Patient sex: M
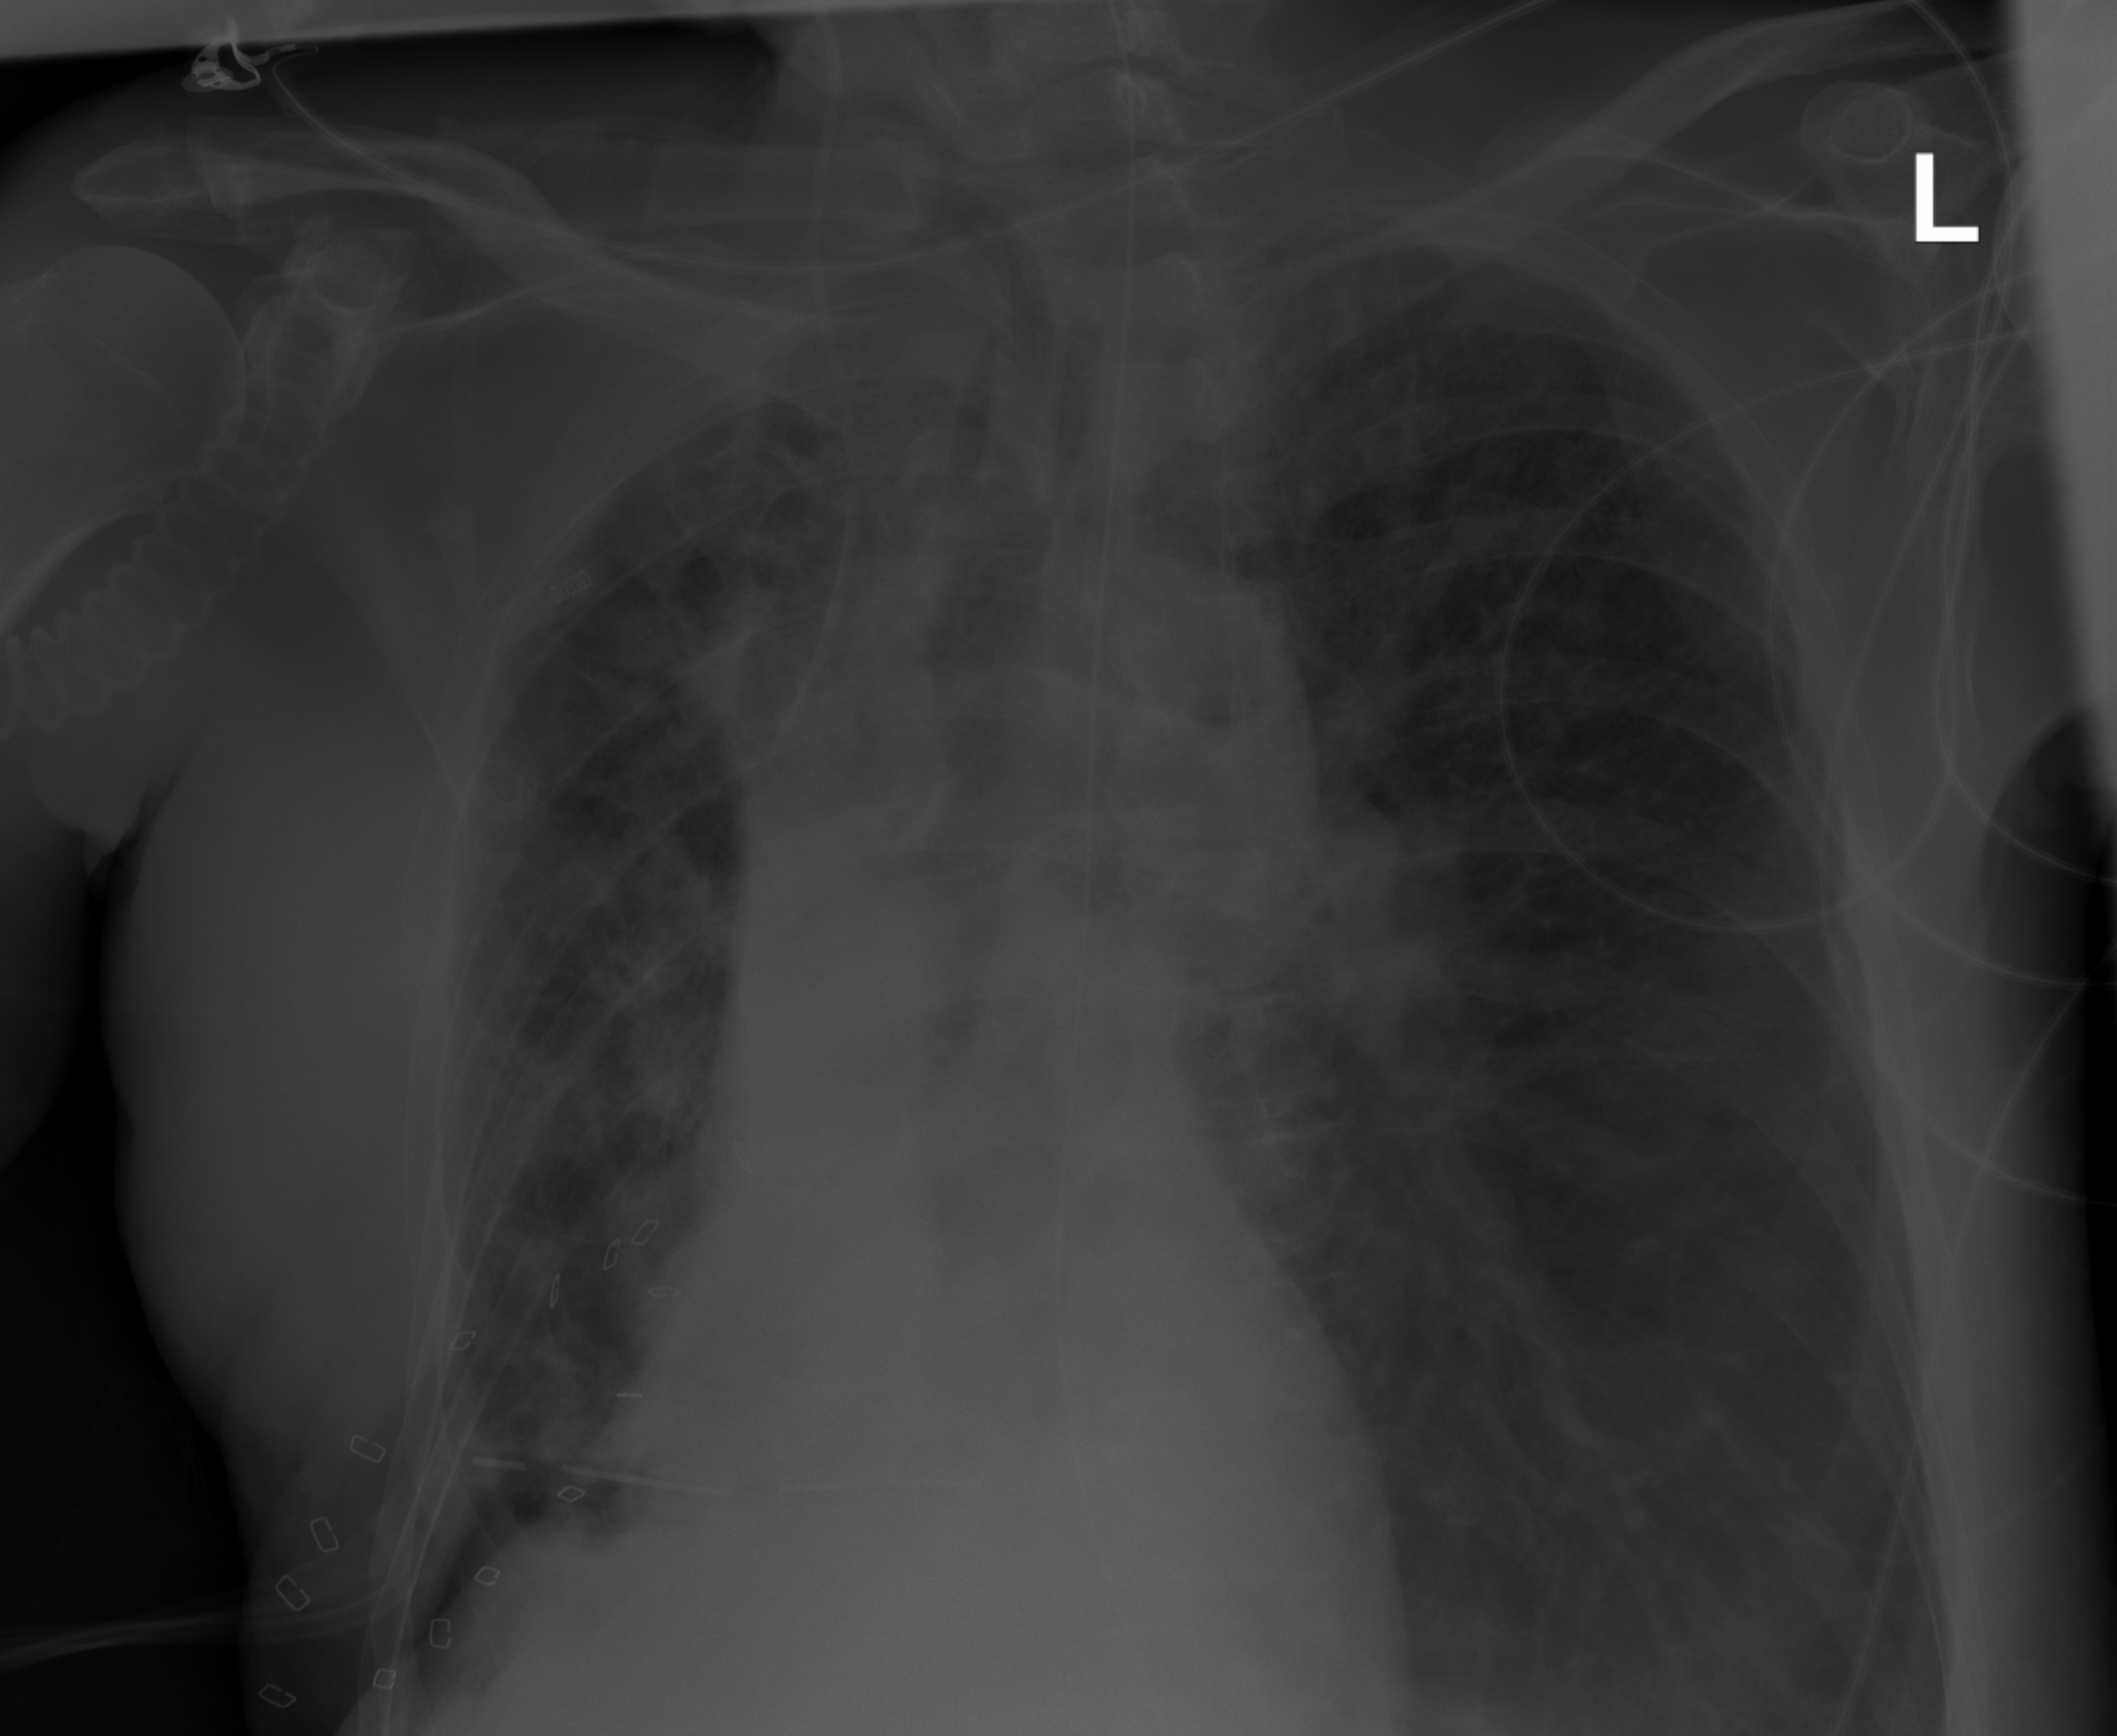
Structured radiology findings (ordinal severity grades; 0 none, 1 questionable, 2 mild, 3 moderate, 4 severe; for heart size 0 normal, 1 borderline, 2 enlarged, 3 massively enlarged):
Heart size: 1
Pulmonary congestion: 0
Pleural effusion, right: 0
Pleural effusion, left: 2
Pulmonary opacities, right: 2
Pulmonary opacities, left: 2
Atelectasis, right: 3
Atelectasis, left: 0